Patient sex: F
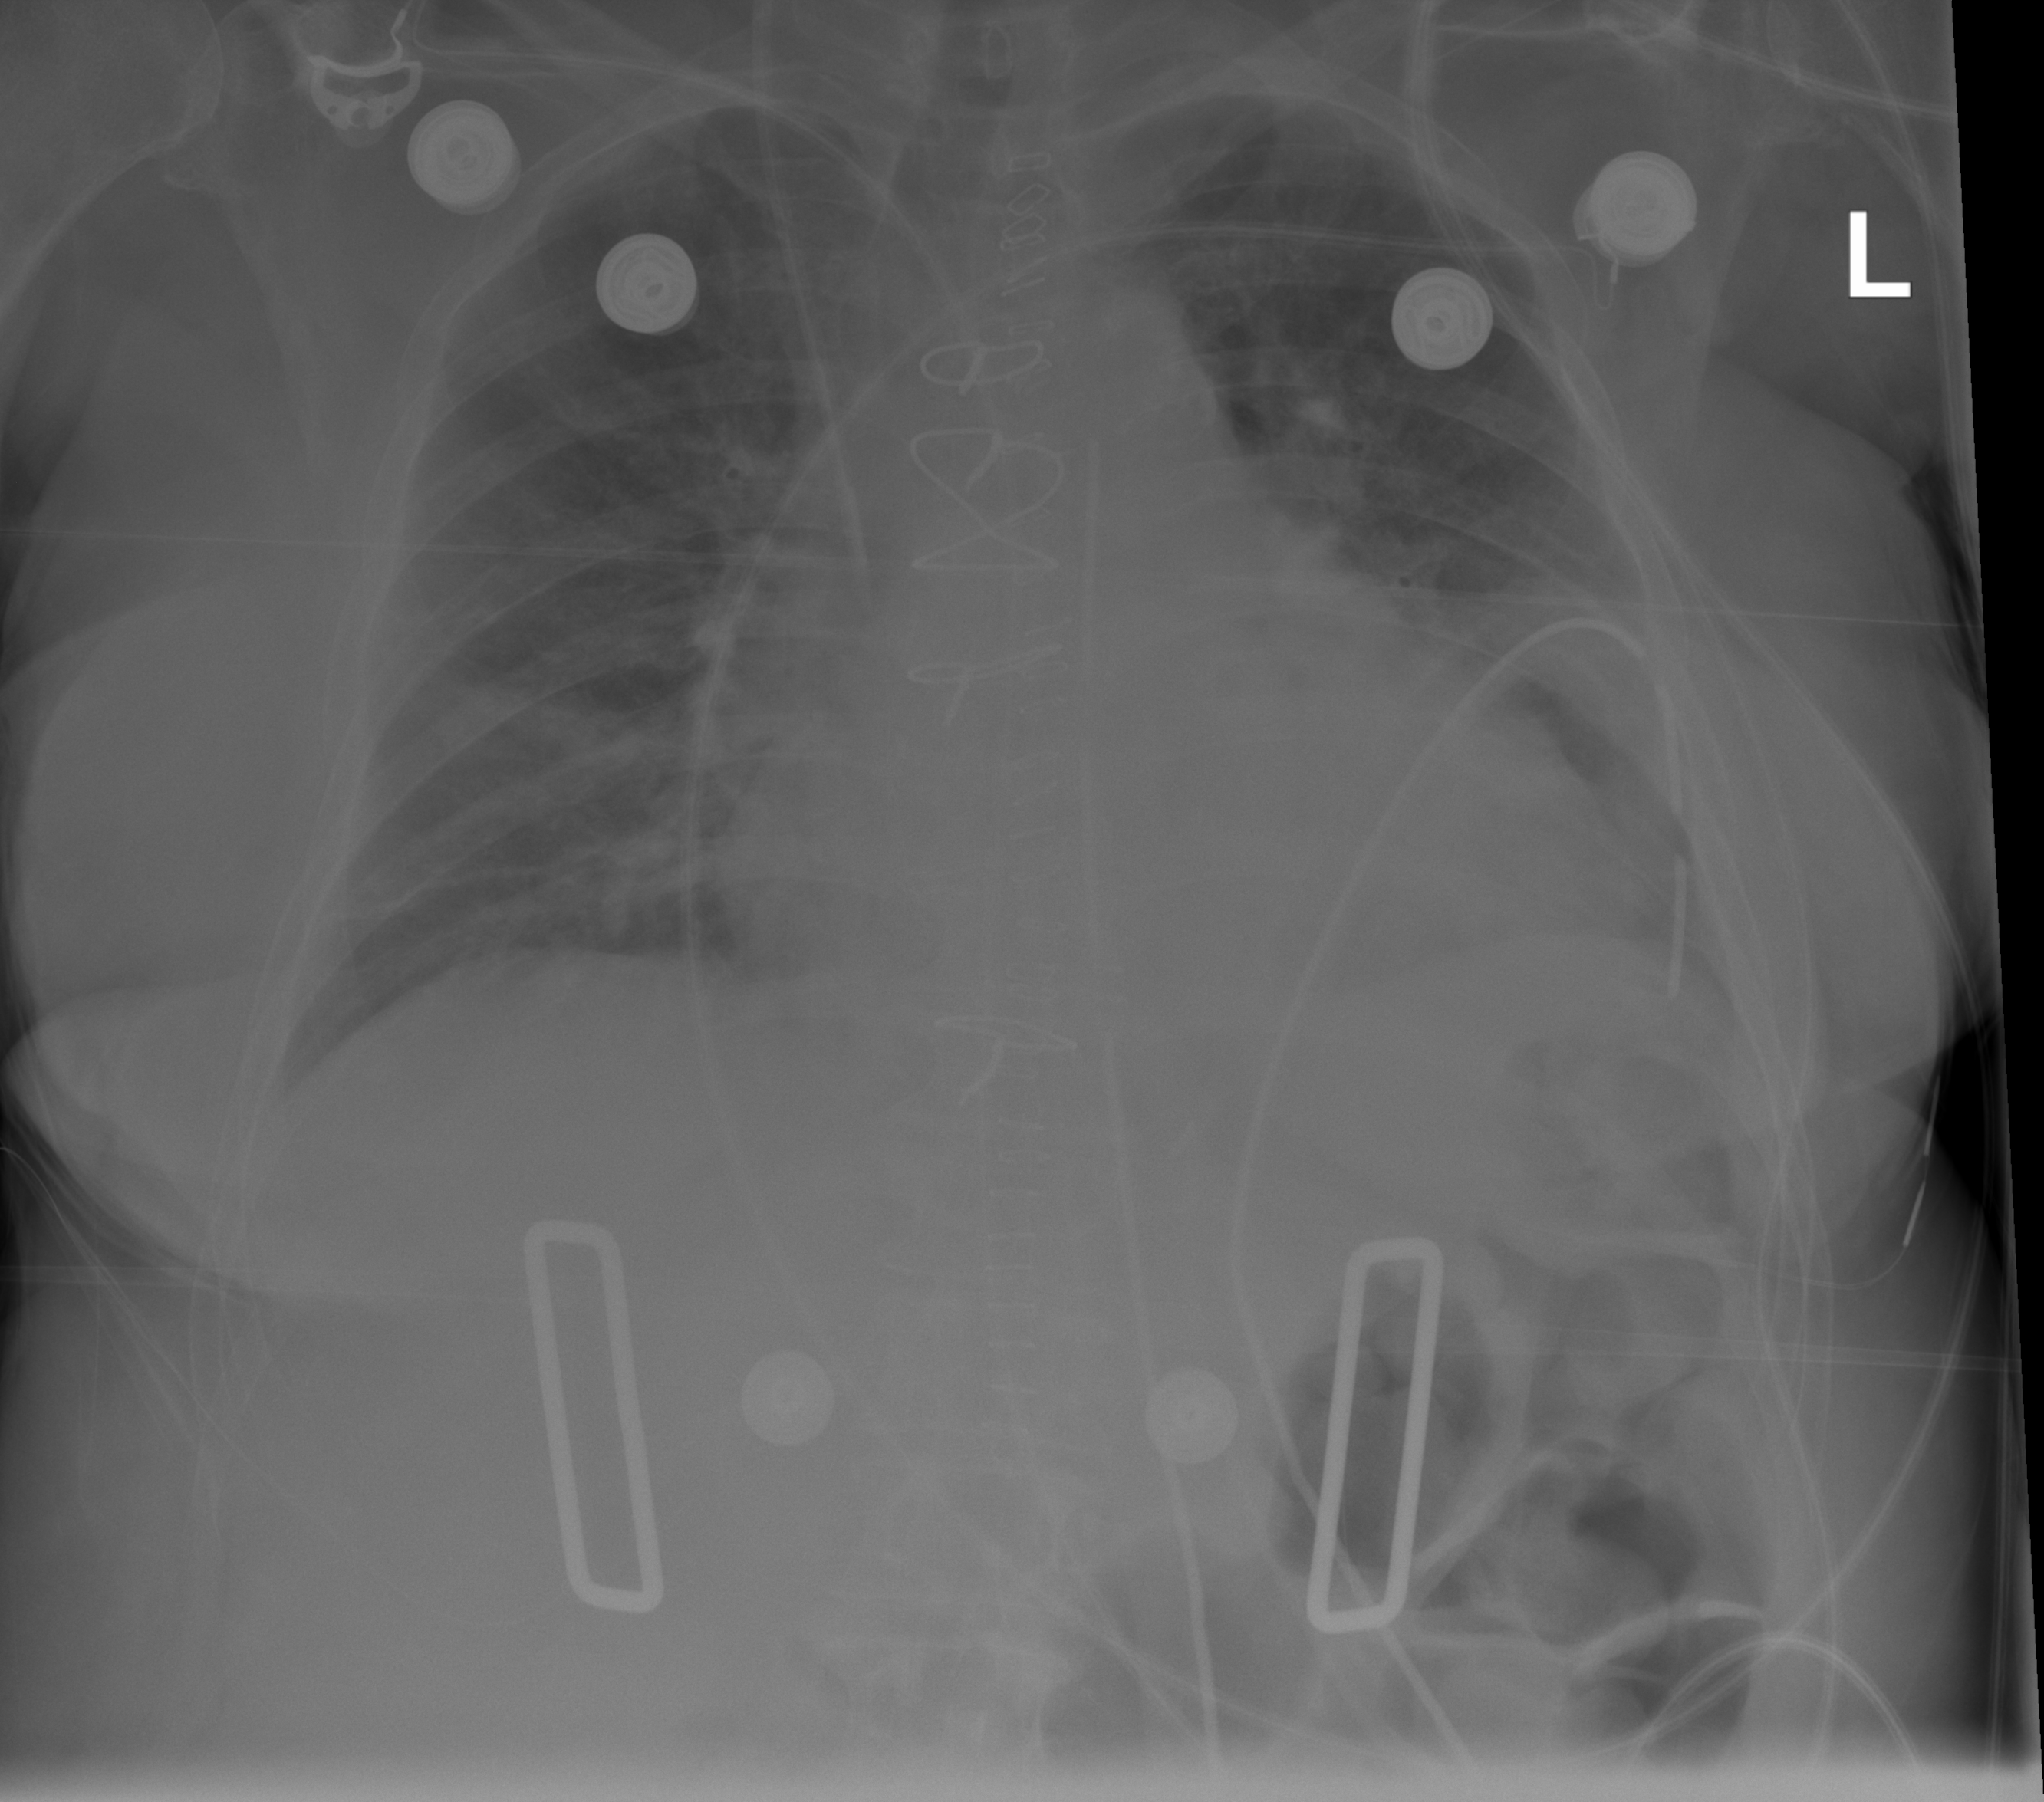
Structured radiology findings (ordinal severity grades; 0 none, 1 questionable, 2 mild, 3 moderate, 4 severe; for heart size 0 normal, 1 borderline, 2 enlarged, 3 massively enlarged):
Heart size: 0
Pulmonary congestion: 1
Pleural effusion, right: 0
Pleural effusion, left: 2
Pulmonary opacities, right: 0
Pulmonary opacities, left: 0
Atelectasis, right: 2
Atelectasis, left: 2